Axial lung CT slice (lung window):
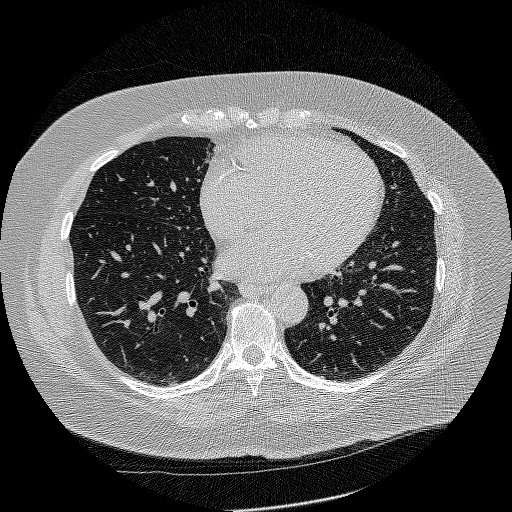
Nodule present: no